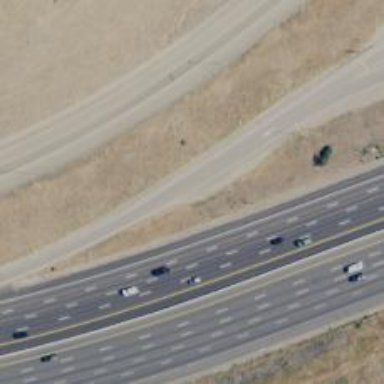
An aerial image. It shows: Motorway link.